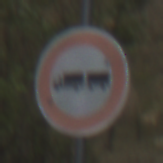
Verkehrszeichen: VerbotLastkraftwagenMitAnhaenger
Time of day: Midday
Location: Outdoor (Nature)
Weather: PartlyCloudy
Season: Autumn
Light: Natural